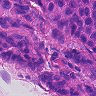
Metastatic tissue present: yes